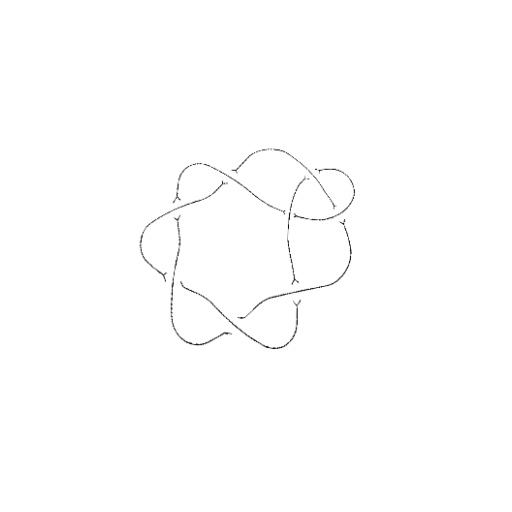
Crossing number: 8